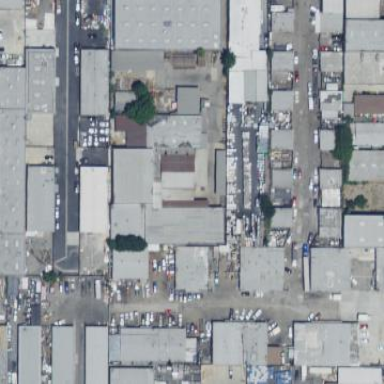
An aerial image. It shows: Warehouse.